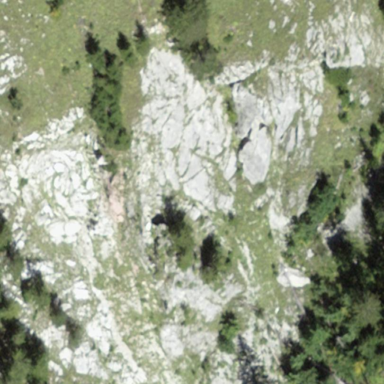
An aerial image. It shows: Landscape dominated by bare rock.